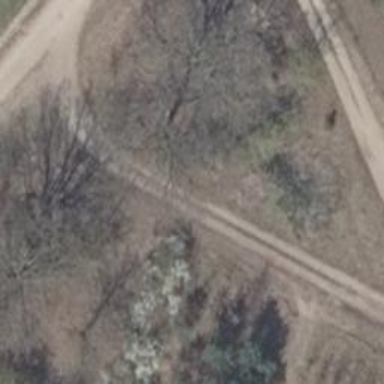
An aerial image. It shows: Track with grade 3 tracktype.